Chest X-ray:
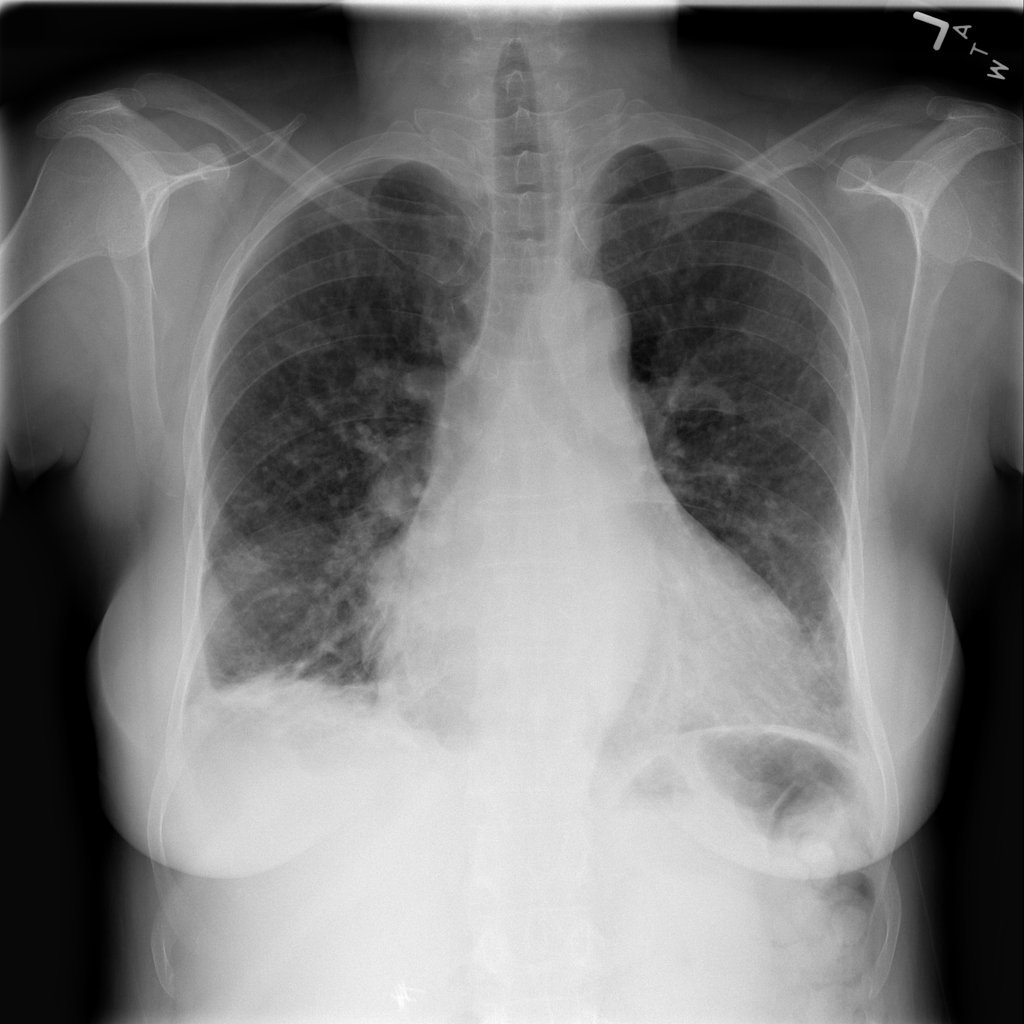
Findings: Cardiomegaly, Consolidation, Atelectasis, Effusion
No abnormal finding: no